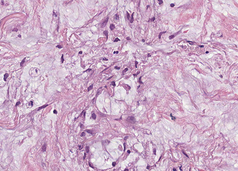
Tumor epithelial tissue: no
Tumor-associated stroma tissue: yes
Normal tissue: no